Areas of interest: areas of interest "Transportation stations"
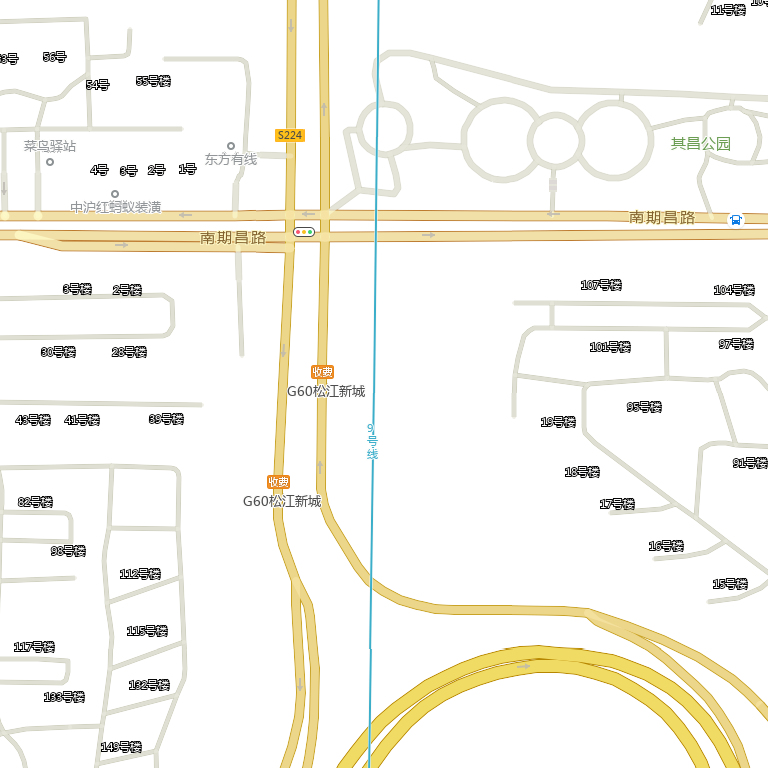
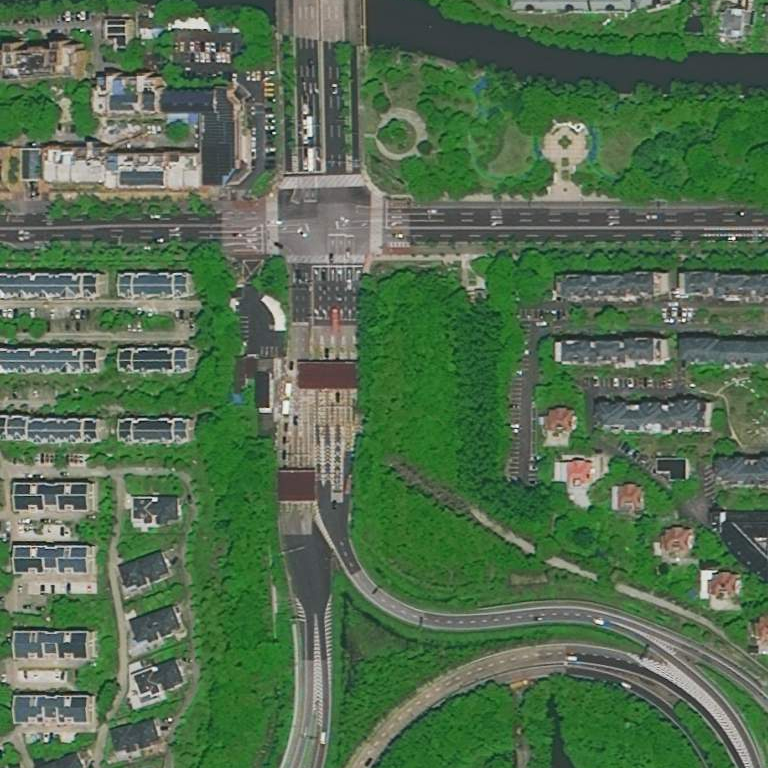